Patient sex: F
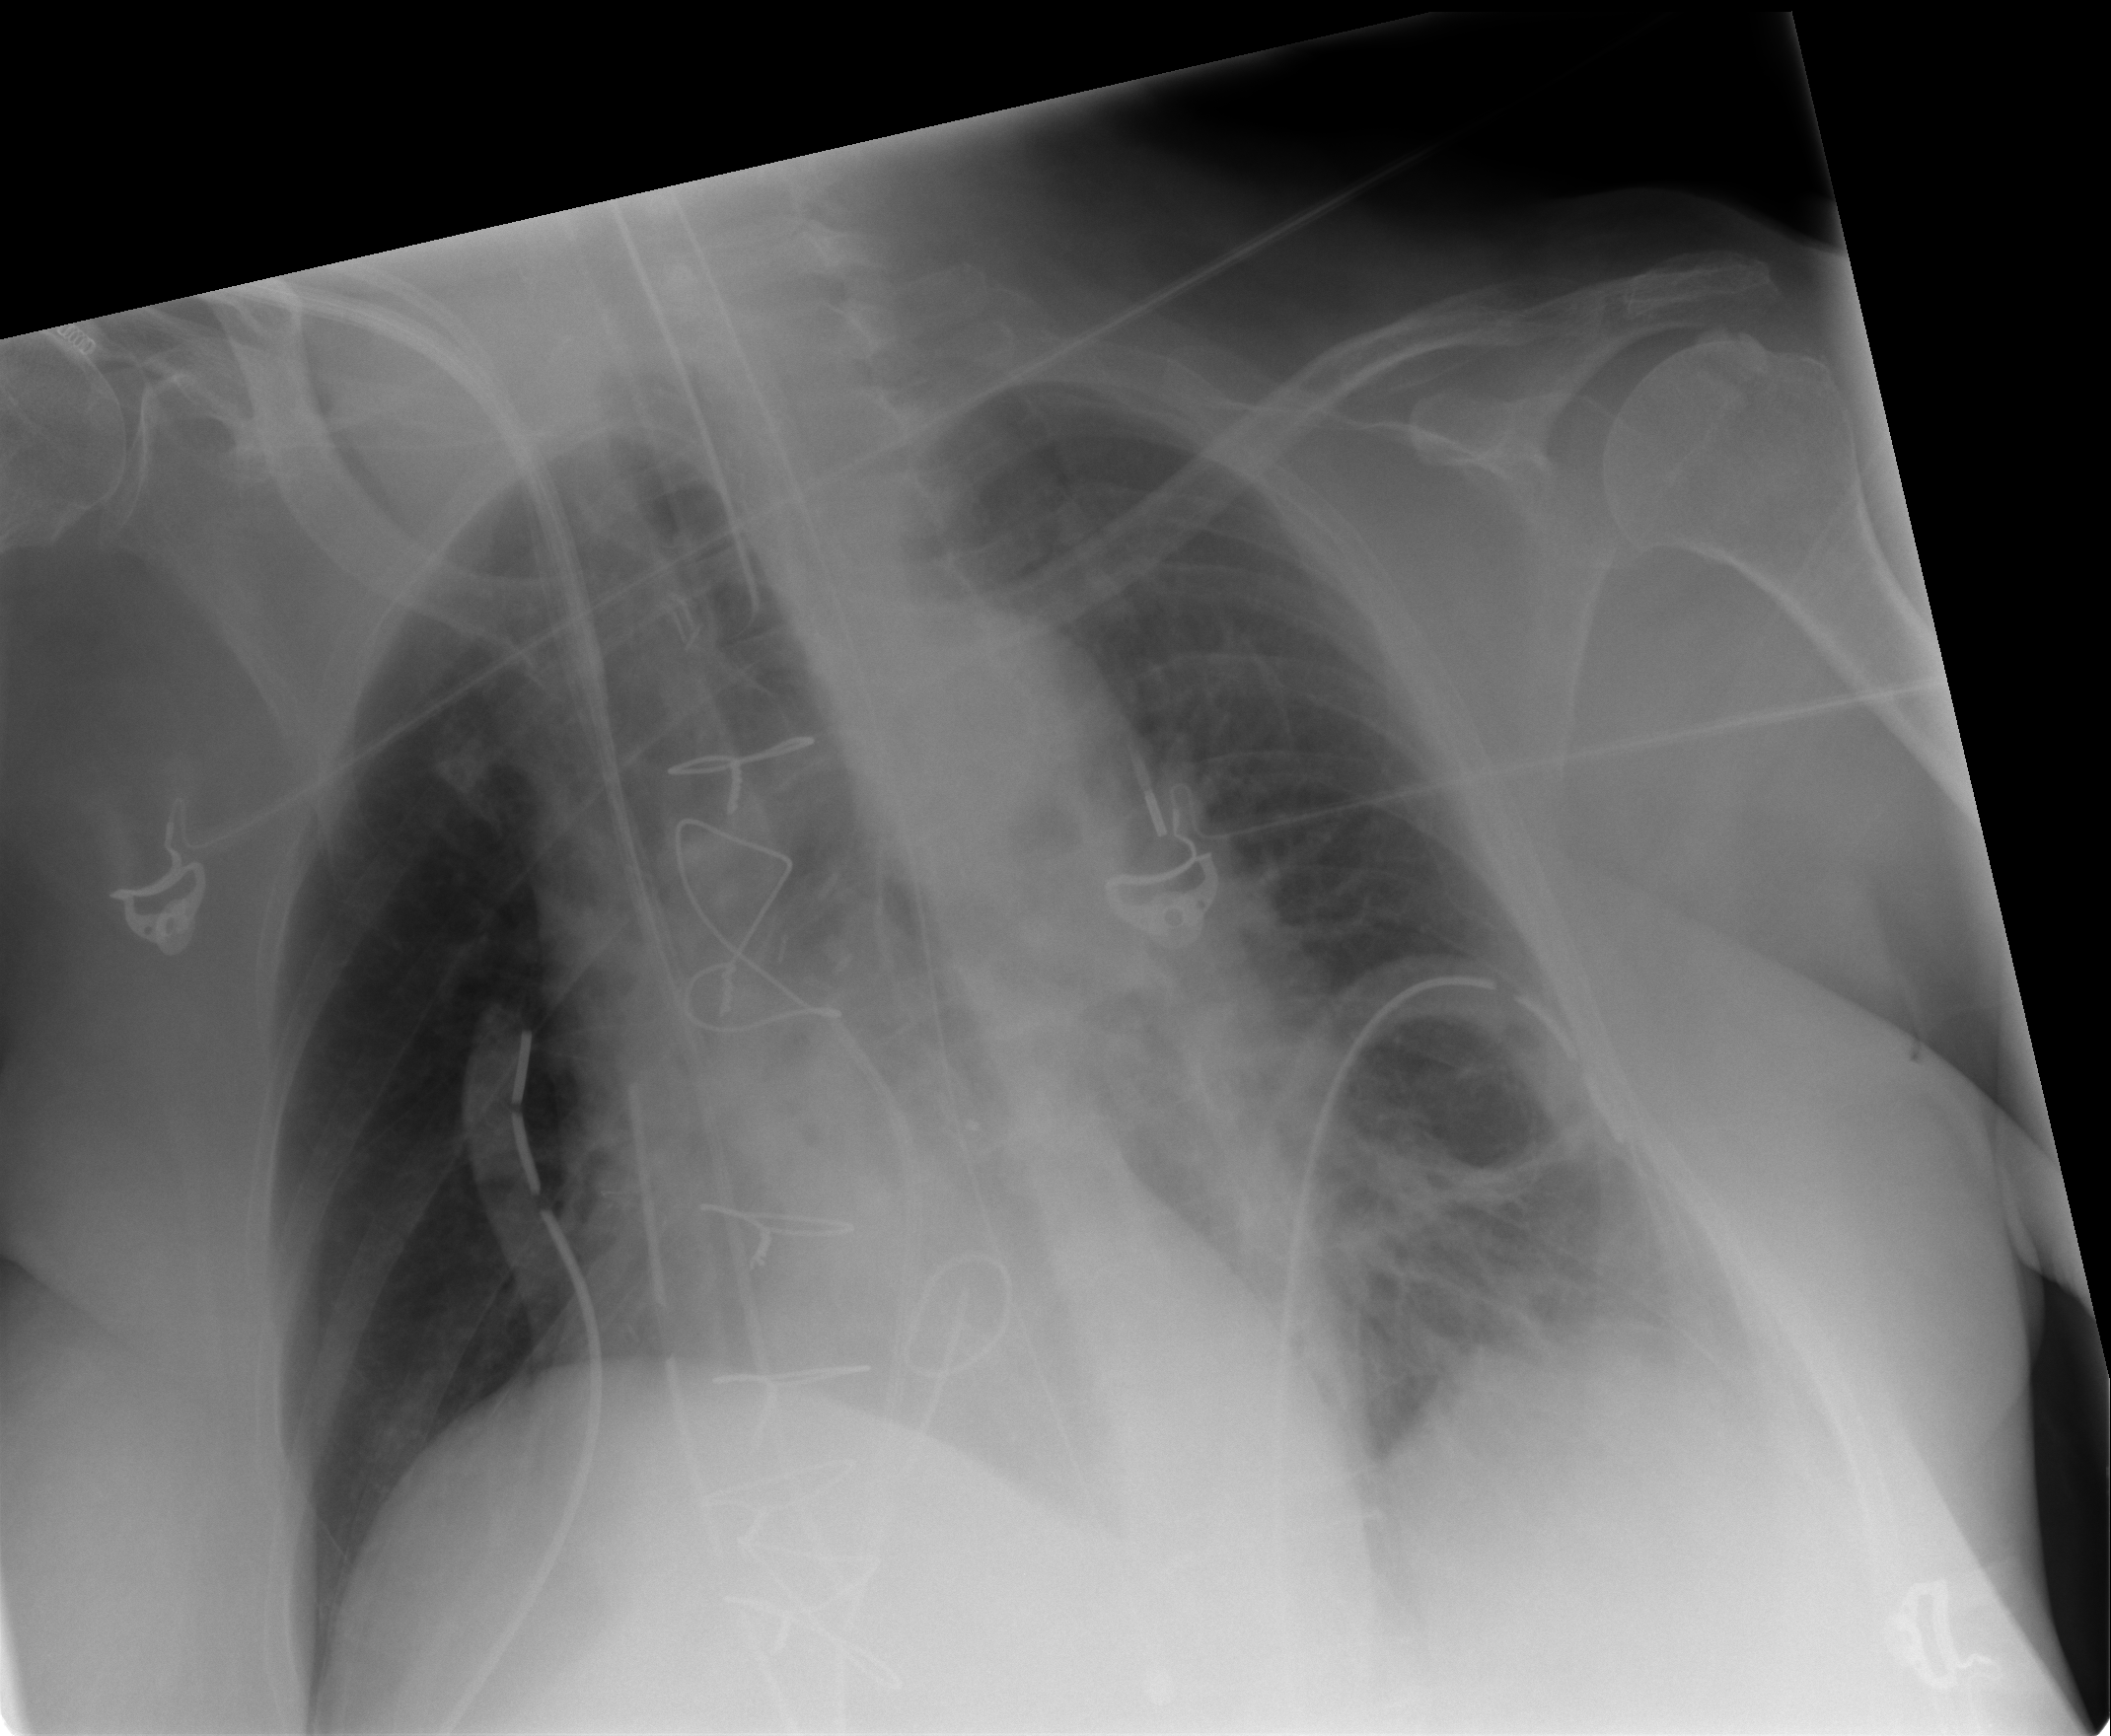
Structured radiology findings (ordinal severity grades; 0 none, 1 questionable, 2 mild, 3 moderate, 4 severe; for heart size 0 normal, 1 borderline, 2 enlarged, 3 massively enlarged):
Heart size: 0
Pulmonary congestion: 0
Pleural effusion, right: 0
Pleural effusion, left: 1
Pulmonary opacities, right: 0
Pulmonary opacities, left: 0
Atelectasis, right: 2
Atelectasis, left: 2